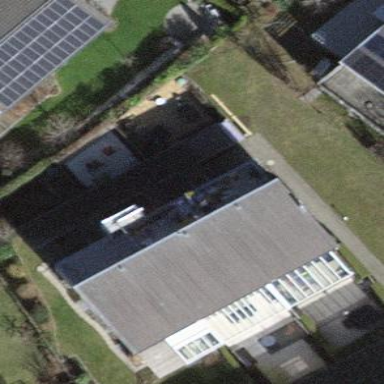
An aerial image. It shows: View of roof of building.